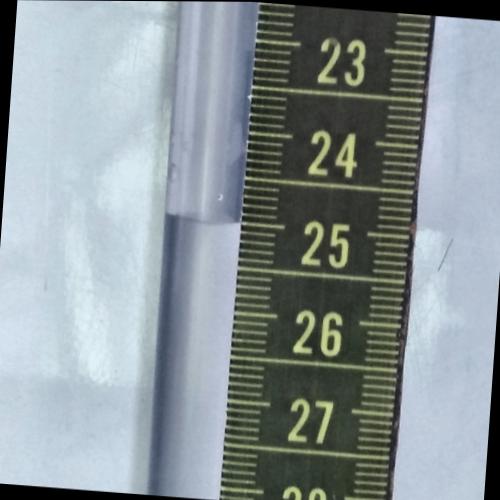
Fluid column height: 25.0 cm